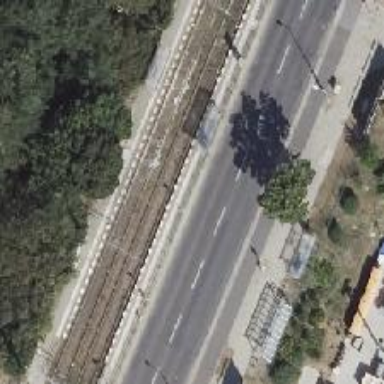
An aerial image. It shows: Tram station.